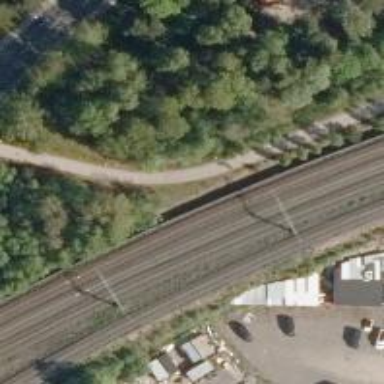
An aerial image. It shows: Railway with continuous electrified contact lines.